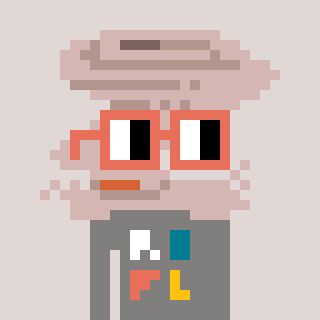
a pixel art character with square orange glasses, a tornado-shaped head and a bluegrey-colored body on a warm background